Question: I've a problem! Sorry I'm new to programming and I dont know what to do. I implemented some code, to customize my ActivitiViewController. I created a new class, which I linked to my code:
'''
- (IBAction)share:(id)sender
{
Class avcClass = NSClassFromString(@"UIActivityViewController");
if (avcClass) {
APActivityProvider *ActivityProvider = [[APActivityProvider alloc] init];
UIImage *ImageAtt = [UIImage imageNamed:@"MyApp Icon 512x512.png"];
NSArray *Items = @[ActivityProvider, ImageAtt];
APActivityIcon *ca = [[APActivityIcon alloc] init];
NSArray *Acts = @[ca];
UIActivityViewController *ActivityView = [[UIActivityViewController alloc]
initWithActivityItems:Items
applicationActivities:Acts];
[ActivityView setExcludedActivityTypes:
@[UIActivityTypeAssignToContact,
UIActivityTypeCopyToPasteboard,
UIActivityTypePrint,
UIActivityTypeSaveToCameraRoll,
UIActivityTypePostToWeibo]];
[self presentViewController:ActivityView animated:YES completion:nil];
[ActivityView setCompletionHandler:^(NSString *act, BOOL done)
{
NSString *ServiceMsg = nil;
if ( [act isEqualToString:UIActivityTypeMail] ) ServiceMsg = @"Mail sended!";
if ( [act isEqualToString:UIActivityTypePostToTwitter] ) ServiceMsg = @"Post on twitter, ok!";
if ( [act isEqualToString:UIActivityTypePostToFacebook] ) ServiceMsg = @"Post on facebook, ok!";
if ( [act isEqualToString:UIActivityTypeMessage] ) ServiceMsg = @"SMS sended!";
if ( done )
{
UIAlertView *Alert = [[UIAlertView alloc] initWithTitle:ServiceMsg message:@"" delegate:nil cancelButtonTitle:@"ok" otherButtonTitles:nil];
[Alert show];
}}];
'''
.........However, I run the code, but I still get an error! My two files I created are named APActivityProvider. So now I get that error and dont know how to treat this. Whats the error of my architecture?

Any tipps, suggestions or solutions?
Thanks
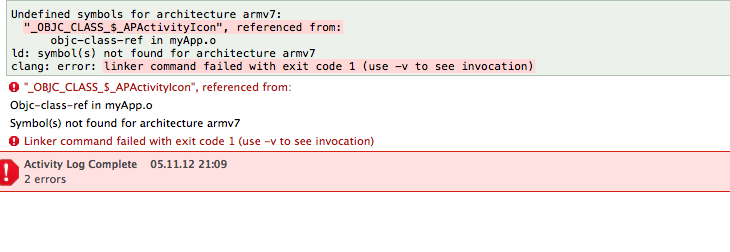
Answer: 'APActivityIcon.m' is probably not being compiled with your app, when it probably should be.
If it's part of a library, then you will have to configure that library as a dependency in Xcode, then link your app to that static library.